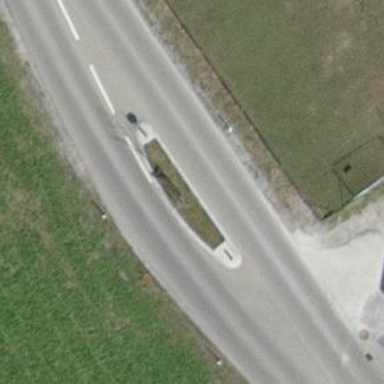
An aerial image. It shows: Traffic calming island.